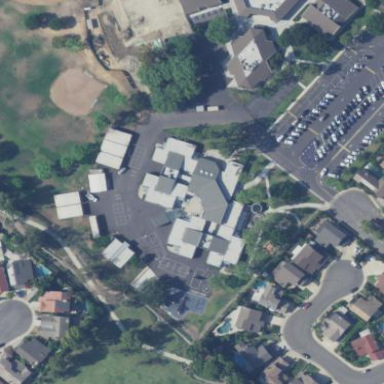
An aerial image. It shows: School building.